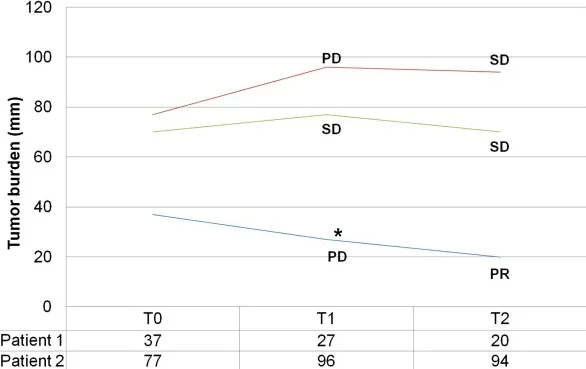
Clinical imaging. (J) The graph shows the changes in the sum of the diameters of target lesions at T0, T1 and T2. The classification of response according to the RECIST criteria is associated with each time point. Mm, millimeters; PD, progressive disease; SD, stable disease; PR, partial response.
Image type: chart (chart)